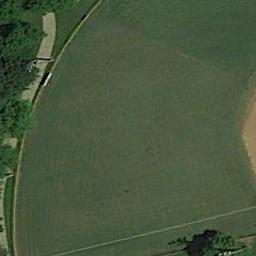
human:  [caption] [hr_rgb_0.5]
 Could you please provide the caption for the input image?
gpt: The entire image is dominated by grass .

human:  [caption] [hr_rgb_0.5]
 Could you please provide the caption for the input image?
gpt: This meadow has evenly distributed grasses and some trees are next to the meadow .

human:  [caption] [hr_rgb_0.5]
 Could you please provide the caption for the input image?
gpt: Part of a large circular lawn with many trees around it .

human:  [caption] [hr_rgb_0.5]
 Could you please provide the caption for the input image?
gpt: The meadow is dense but uneven .

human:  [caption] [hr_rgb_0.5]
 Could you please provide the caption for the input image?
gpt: There are some green trees and a road beside the meadow .